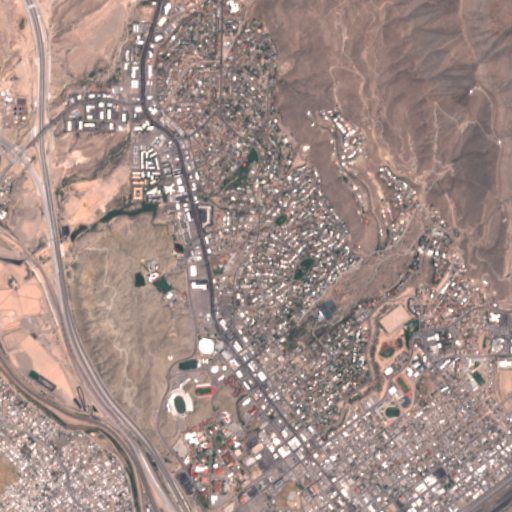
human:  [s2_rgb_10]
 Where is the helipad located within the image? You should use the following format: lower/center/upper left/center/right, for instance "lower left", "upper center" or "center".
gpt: The helipad is located in the lower right of the image.
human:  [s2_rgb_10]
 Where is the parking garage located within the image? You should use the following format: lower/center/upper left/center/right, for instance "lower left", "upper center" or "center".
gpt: The parking garage is located in the lower right of the image.
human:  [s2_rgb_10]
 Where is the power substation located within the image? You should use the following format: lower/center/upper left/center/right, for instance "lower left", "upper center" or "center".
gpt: The power substation is located in the lower center of the image.
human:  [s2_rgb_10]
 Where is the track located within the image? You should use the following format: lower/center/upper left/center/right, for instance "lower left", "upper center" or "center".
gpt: The track is located in the lower right of the image.
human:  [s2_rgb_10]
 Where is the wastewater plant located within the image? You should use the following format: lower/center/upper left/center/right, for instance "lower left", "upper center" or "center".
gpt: The wastewater plant is located in the upper left of the image.
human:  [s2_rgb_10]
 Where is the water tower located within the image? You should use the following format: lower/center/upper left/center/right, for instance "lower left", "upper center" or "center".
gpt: The water tower is located in the upper center of the image.
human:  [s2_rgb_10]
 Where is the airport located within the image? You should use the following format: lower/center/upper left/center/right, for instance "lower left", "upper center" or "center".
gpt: There is no airport in the image.